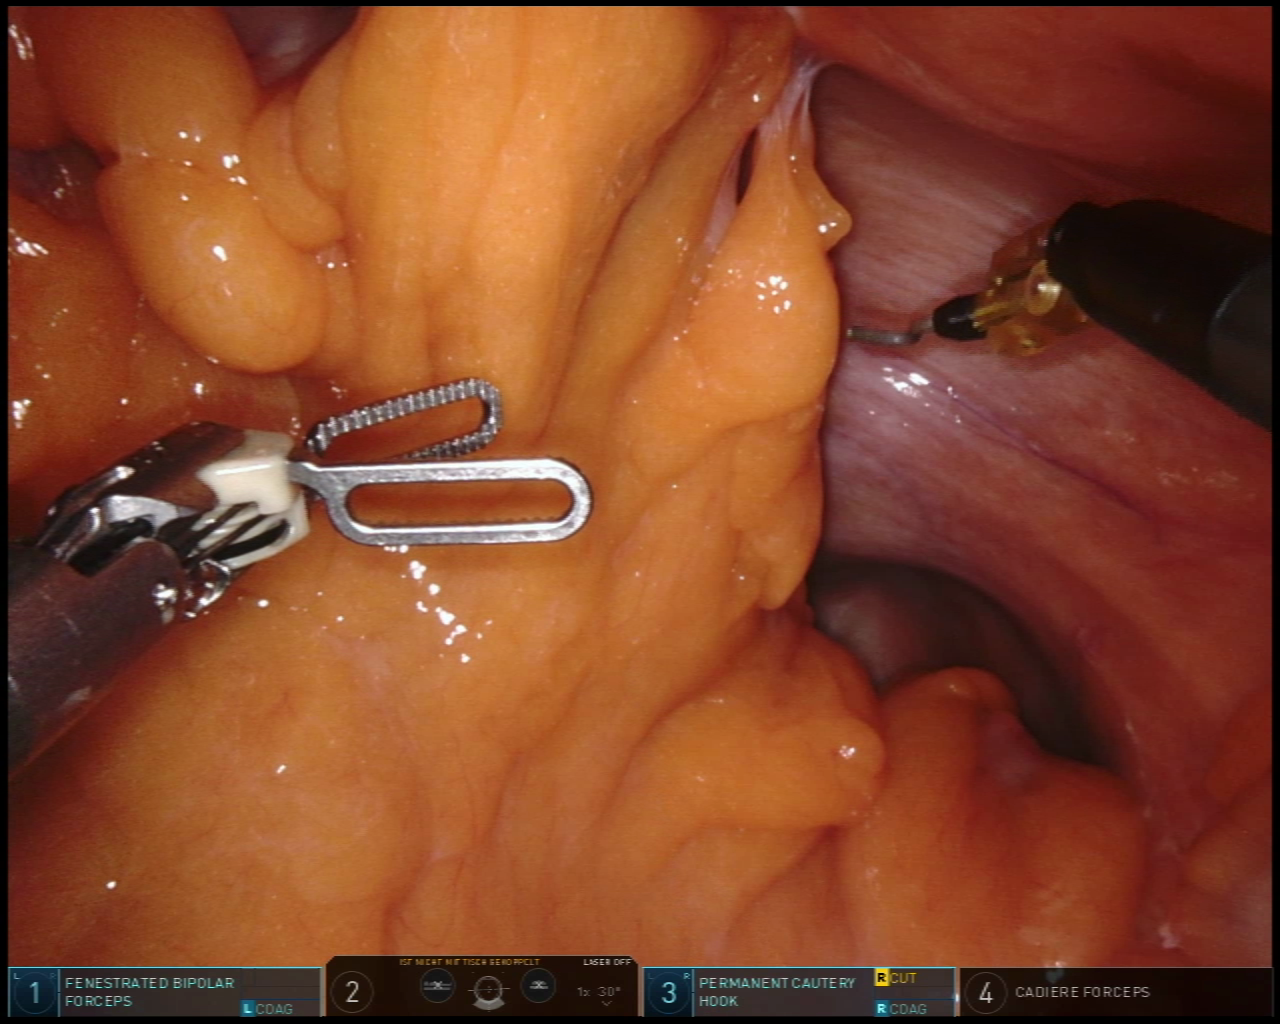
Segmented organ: abdominal_wall
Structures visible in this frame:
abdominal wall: yes
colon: yes
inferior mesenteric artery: no
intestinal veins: no
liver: no
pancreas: no
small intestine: no
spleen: no
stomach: no
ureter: no
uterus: no
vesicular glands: no